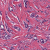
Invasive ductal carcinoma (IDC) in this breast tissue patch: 1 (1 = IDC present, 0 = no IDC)